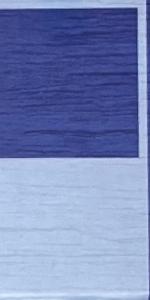
Label: Empty